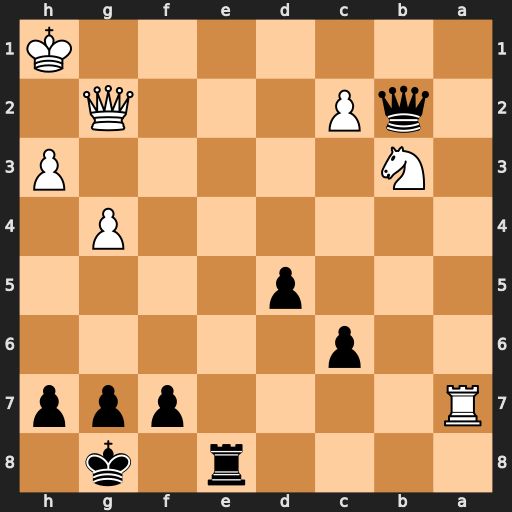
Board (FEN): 4r1k1/R4ppp/2p5/3p4/6P1/1N5P/1qP3Q1/7K
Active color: b
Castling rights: -
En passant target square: -
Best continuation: Re1+ Qg1 Rxg1+